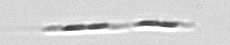
Label: Leptocylindrus